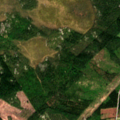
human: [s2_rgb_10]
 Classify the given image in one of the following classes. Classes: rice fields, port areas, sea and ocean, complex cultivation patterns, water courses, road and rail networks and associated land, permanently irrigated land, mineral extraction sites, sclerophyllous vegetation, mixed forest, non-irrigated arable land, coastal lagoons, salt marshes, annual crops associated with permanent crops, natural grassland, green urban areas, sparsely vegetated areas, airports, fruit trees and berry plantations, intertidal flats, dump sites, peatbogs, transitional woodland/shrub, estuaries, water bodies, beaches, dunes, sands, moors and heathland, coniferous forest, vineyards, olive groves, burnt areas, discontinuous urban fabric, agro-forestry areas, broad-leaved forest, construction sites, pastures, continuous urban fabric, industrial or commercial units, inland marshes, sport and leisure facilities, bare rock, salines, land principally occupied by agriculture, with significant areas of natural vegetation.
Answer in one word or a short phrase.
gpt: land principally occupied by agriculture, with significant areas of natural vegetation, coniferous forest, mixed forest, transitional woodland/shrub